Field crop: tomato
Growth stage: 1
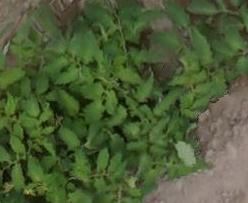
Species: tomato